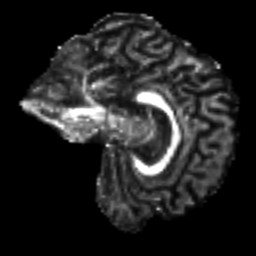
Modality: FA
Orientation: sagittal
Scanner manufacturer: siemens
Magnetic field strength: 3 T
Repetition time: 9.6 s
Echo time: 0.077 s